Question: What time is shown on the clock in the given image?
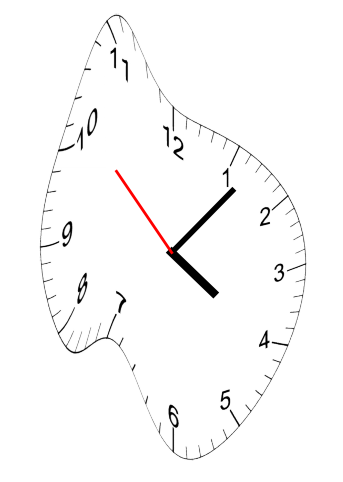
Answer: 04:06:52